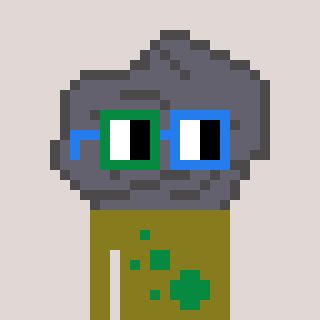
a pixel art character with square green and blue glasses, a rock-shaped head and a gunk-colored body on a warm background